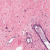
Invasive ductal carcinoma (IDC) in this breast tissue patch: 0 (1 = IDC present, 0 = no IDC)